Question: How do I check a plist's root item is array or dictionary?
Thanks for helping

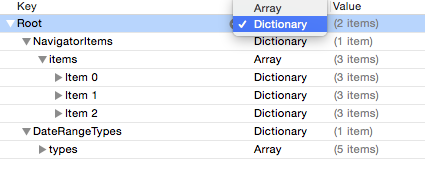
Answer: Using following way you can detect root element of dictionary is an array or not through objective-C
'''
NSString *thePath = [[NSBundle mainBundle] pathForResource:@"YourCustom" ofType:@"plist"];
NSURL *theUrl = [NSURL fileURLWithPath:thePath];
id messagesInfo = [[NSDictionary dictionary] initWithContentsOfURL:theUrl];
if([messagesInfo isKindOfClass:NSDictionary]){
NSLog(@"DictionaryFound");
}
else{
NSLog(@"Array Found");
}
'''